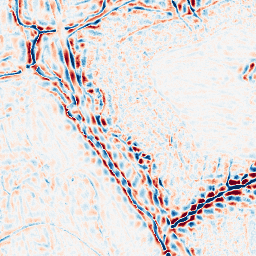
Category: wavelet
Decomposition family: wavelet_dwt
Decomposition parameters: wavelet: db8
level: 3
Upsampling method: bspline
Upsampling parameters: scale: 4
Upsampling scale: 4